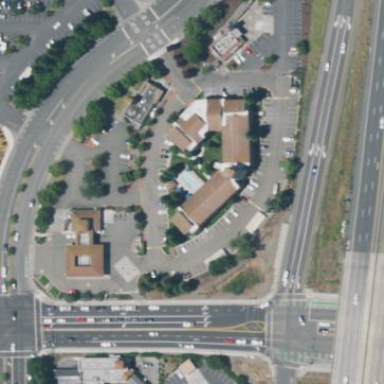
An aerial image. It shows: Retail area.